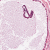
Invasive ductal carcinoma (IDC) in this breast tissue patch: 0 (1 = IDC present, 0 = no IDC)